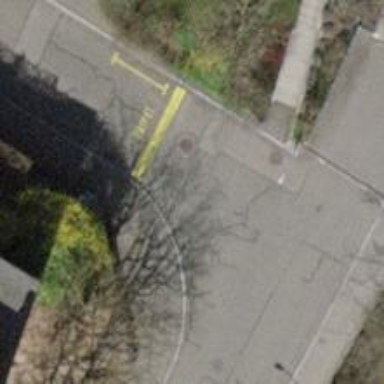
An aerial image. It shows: Residential road with asphalt surface and sidewalk on the left side.